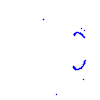
Particle: proton